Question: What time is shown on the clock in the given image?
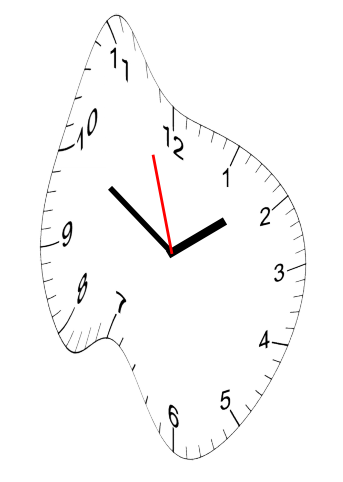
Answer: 01:49:57